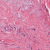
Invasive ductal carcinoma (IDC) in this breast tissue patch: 1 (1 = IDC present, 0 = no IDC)